【题型】填空题　【知识点】解析几何　【难度】medium
已知点$A$、$B$位于抛物线$y^2 = 2px(p>0)$上，$|AB|=20$，点$M$为线段$AB$的中点，记点$M$到$y$轴的距离为$d$。若$d$的最小值为$7$，则当$d$取该最小值时，直线$AB$的斜率$k(k>0)$为$\boldsymbol{\frac{\sqrt{6}}{2}}$。
【解答】
\noindent 【分析】由已知结合抛物线的定义可知$d$取得最小值时，$A$，$F$，$B$共线，然后设出直线$AB$的方程，联立直线与抛物线方程，结合方程的根与系数关系及抛物线定义即可求解。

\vspace{1em}
\noindent 【解答】解：分别从$A$，$B$，$M$作准线的垂线，垂足为$C$，$D$，$N$，由抛物线定义可知，$AC=AF$，$BD=BF$，则$MN=\frac{1}{2}(AC+BD)=\frac{1}{2}(AF+BF)$，

\noindent 所以$M$到$y$轴的距离$d=\frac{1}{2}(AF+BF)-\frac{1}{2}p\geqslant\frac{1}{2}|AB|-\frac{1}{2}p=7$，当$A$，$F$，$B$共线时取等号，

\noindent 所以$\frac{1}{2}\times20-p\times\frac{1}{2}=7$，即$p=6$，

\noindent 故抛物线方程为$y^2=12x$，

\noindent 设直线$AB$的方程为$y=k(x-3)$，

\noindent 联立
\[
\begin{cases}
y^2 = 12x \\
y = k(x-3)
\end{cases}
\]
可得$k^2x^2 - 6(1+k^2)x + 9k^2 = 0$，设$A(x_1,y_1)$，$B(x_2,y_2)$，

\noindent 则$x_1+x_2=\frac{6(1+k^2)}{k^2}$，

\noindent 所以$x_1+x_2+p=\frac{6(1+k^2)}{k^2}+6=20$，

\noindent 所以$k^2=\frac{3}{2}$，

\noindent 因为$k>0$，

\noindent 解得，$k=\frac{\sqrt{6}}{2}$。

\noindent 故答案为：$\frac{\sqrt{6}}{2}$。

\vspace{1em}
\noindent 【点评】本题主要考查了抛物线的定义，直线与抛物线位置关系的应用，属于中档题。
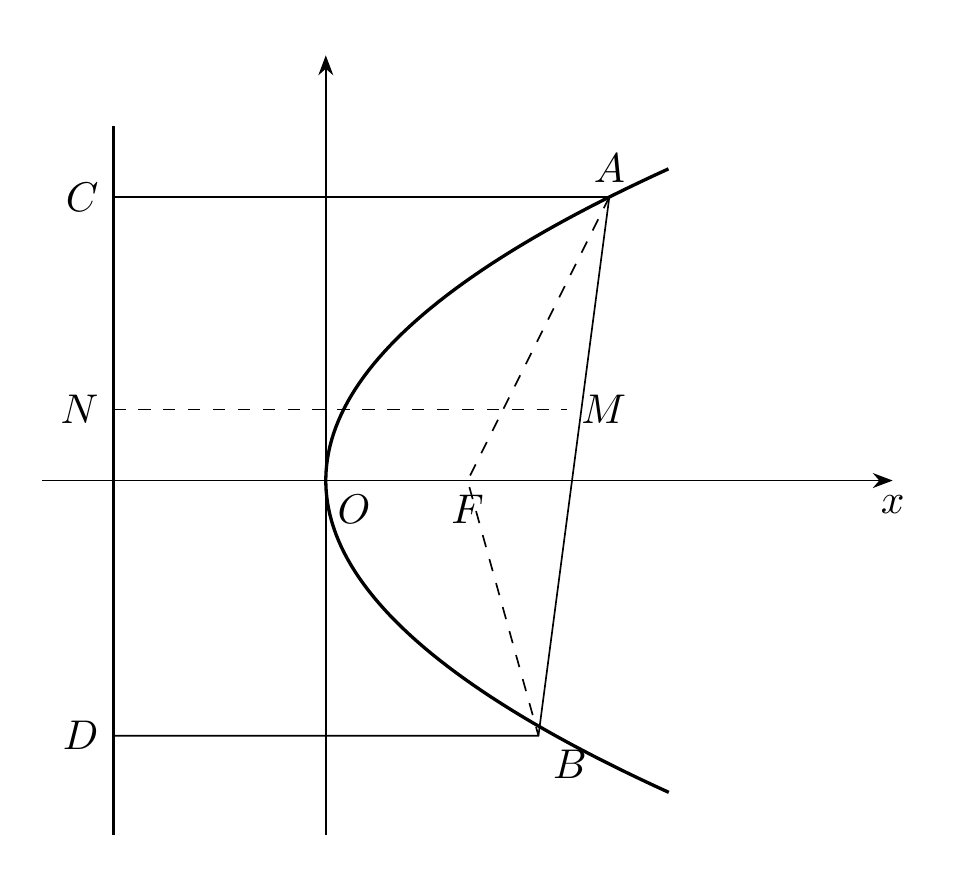